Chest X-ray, PA view. Patient: 59 years old, sex F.
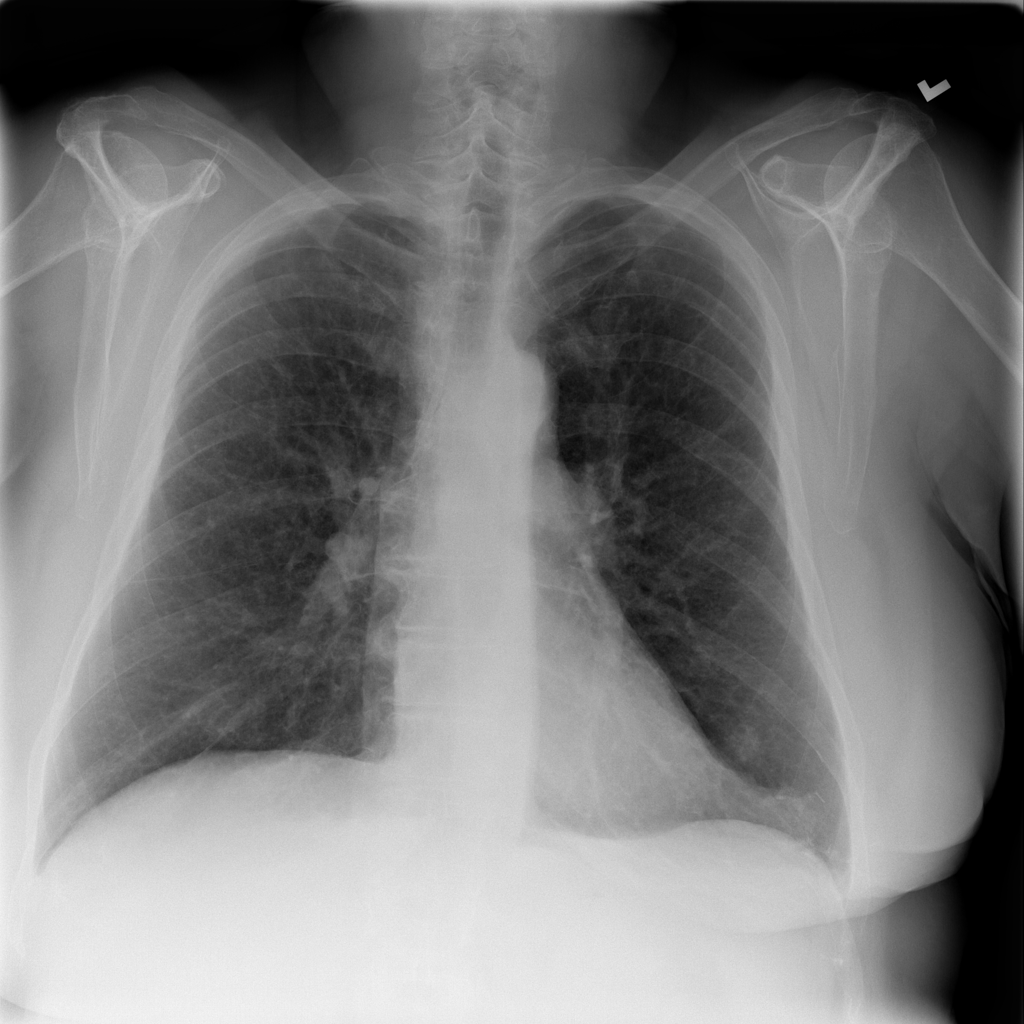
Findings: No Finding